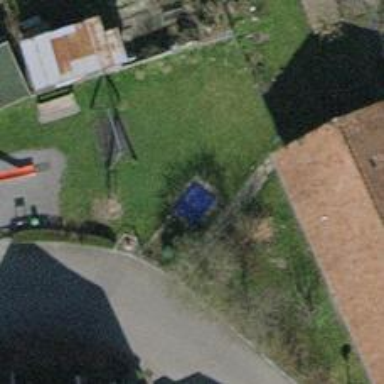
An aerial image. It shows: Sandpit playground.